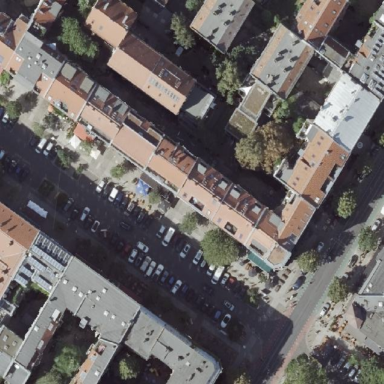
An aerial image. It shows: Street side parking area.